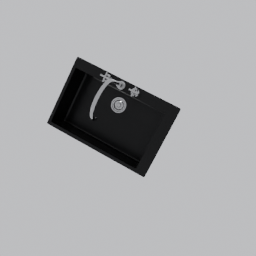
Label: appliances